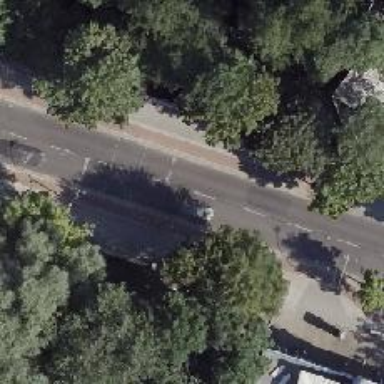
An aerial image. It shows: Secondary asphalt road with separate cycle track. Both sides have sidewalks and lane markings are present.